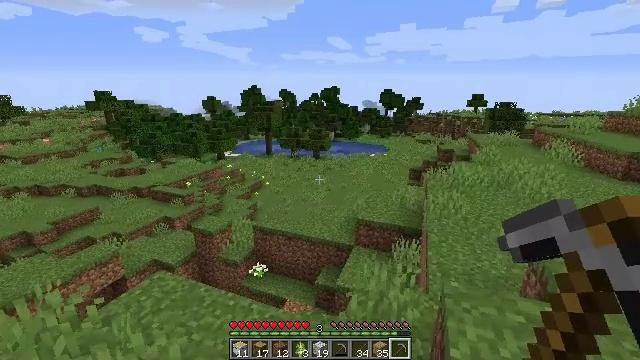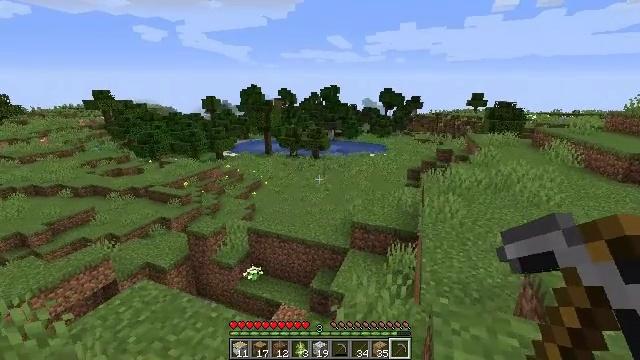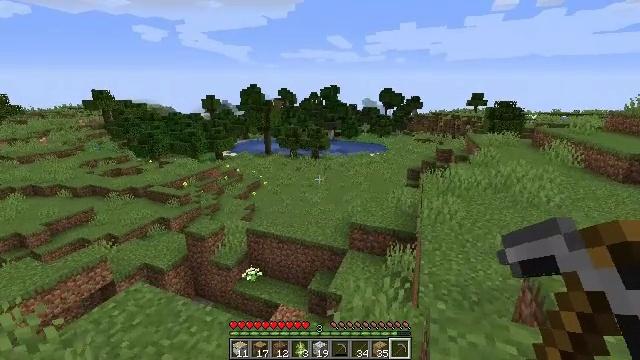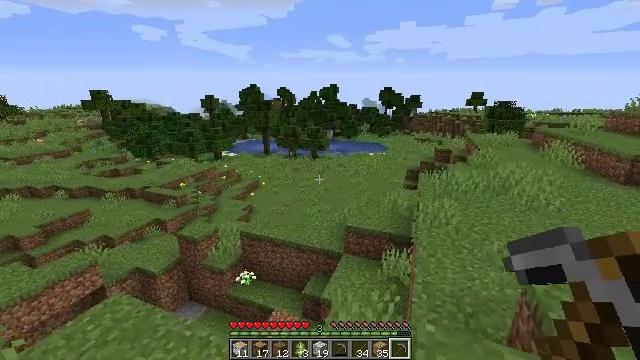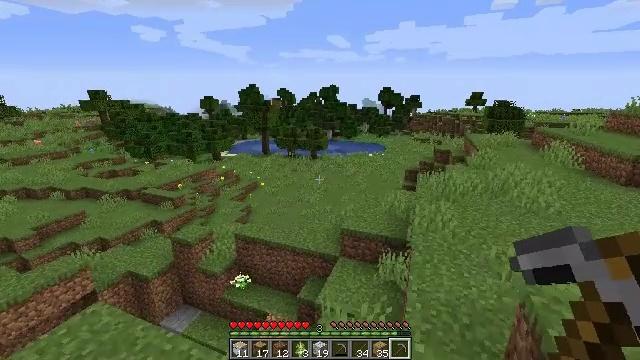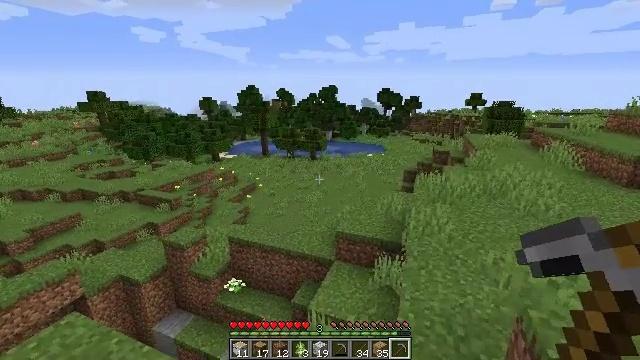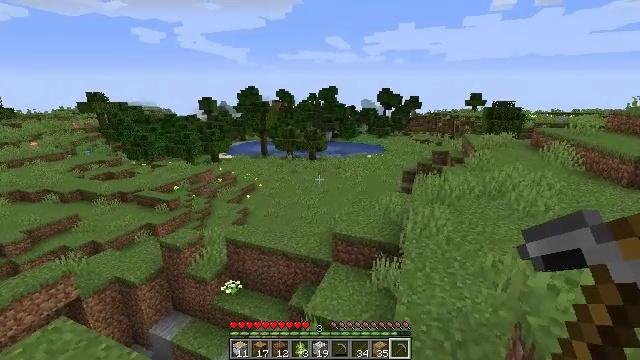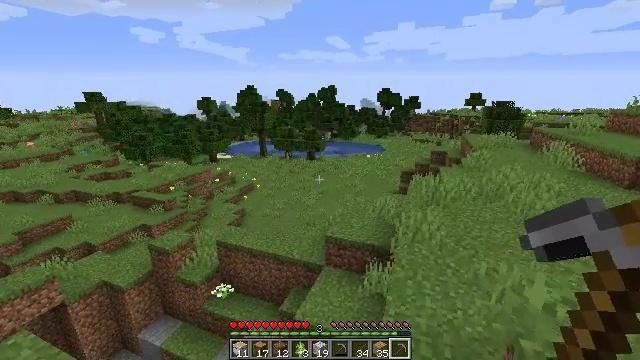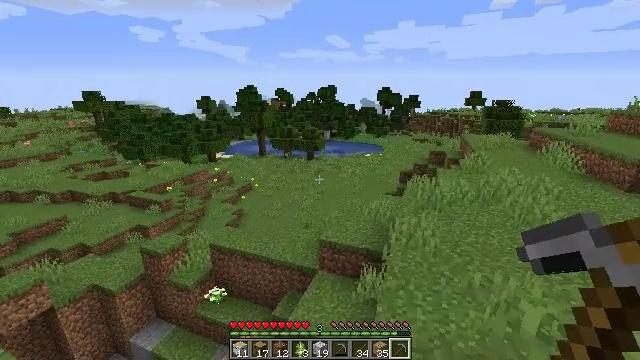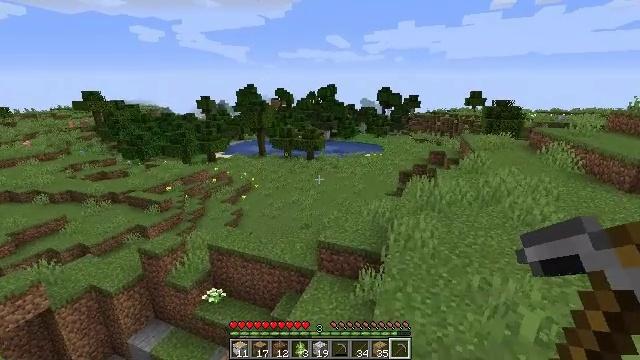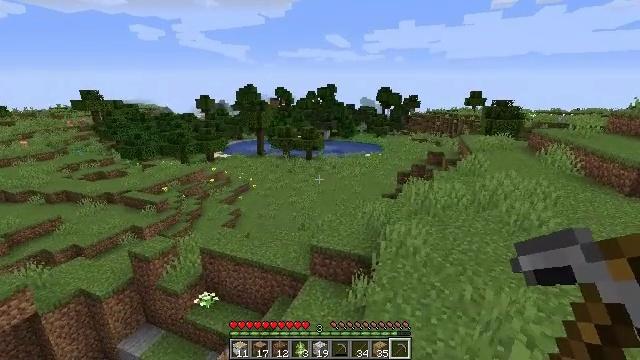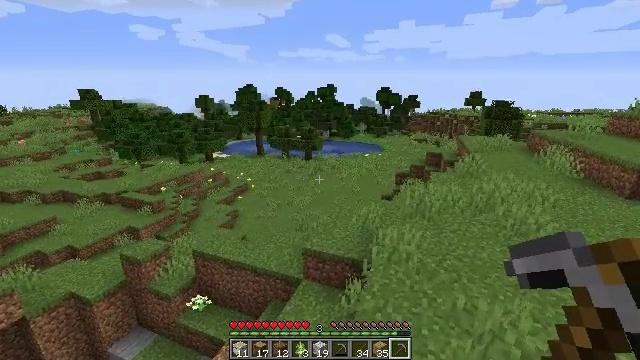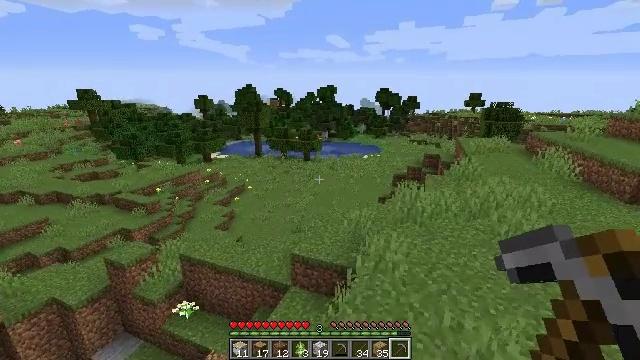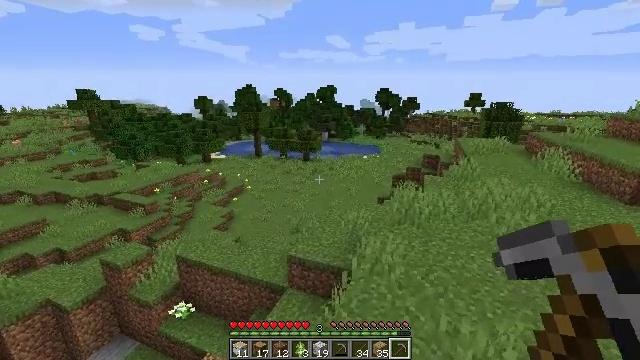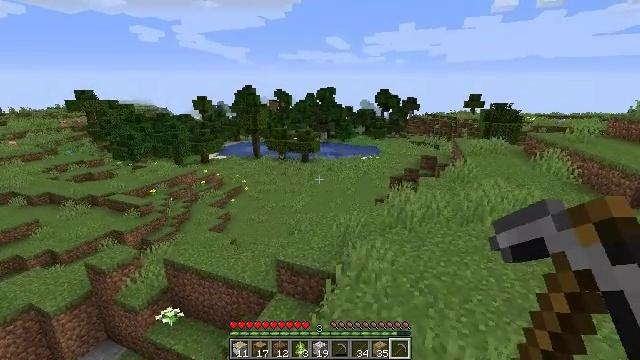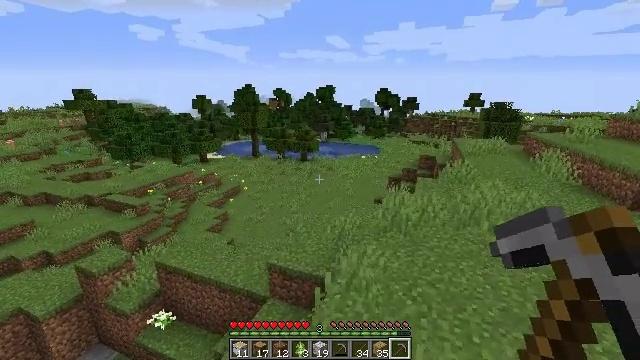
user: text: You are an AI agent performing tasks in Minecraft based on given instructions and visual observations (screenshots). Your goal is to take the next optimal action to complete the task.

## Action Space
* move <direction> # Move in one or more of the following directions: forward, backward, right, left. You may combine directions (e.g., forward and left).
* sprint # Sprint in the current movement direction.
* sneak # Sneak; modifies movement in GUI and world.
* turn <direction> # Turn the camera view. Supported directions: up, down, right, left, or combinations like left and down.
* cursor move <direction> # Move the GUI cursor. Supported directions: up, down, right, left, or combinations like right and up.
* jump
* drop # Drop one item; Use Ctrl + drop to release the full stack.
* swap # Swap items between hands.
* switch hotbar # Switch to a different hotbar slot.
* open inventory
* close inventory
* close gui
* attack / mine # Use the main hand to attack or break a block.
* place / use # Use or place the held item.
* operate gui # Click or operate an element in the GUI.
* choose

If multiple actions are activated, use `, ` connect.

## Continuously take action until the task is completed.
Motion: motion action
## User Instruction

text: Mine the azure bluet flower.
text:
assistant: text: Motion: move forward and move right
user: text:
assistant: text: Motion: move forward and move right
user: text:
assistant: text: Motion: move forward and move right
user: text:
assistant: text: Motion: move forward and move right
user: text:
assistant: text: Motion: move forward and move right
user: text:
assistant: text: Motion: move forward and move right
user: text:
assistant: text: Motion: move forward and move right
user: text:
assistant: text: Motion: move forward and move right
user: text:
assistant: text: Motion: move forward and move right
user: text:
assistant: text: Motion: move forward and move right
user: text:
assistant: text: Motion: move forward and move right
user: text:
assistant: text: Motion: move forward and move right
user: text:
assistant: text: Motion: move forward and move right
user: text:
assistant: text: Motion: move forward and move right
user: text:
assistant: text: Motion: move forward and move right
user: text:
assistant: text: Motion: move forward and move right
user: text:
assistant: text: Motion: move forward and move right
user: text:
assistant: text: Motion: move forward and move right
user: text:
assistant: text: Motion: move forward and move right
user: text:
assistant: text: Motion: move forward and move right
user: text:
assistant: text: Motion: move forward and move right, turn down
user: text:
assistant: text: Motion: move forward and move right, turn left and down
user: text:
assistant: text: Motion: move forward and move right, turn left and down
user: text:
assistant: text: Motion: move forward and move right, turn left and down
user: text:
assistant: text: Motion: move forward and move right, turn left and down
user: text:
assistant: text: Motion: move forward and move right, turn left and down
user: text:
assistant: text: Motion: move forward and move right
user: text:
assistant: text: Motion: move forward and move right, turn right
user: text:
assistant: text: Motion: move forward and move right
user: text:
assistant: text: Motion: move forward and move right